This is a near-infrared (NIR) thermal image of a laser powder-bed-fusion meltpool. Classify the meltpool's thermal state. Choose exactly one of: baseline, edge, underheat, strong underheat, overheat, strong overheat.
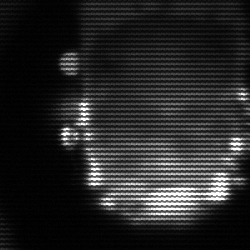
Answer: baseline